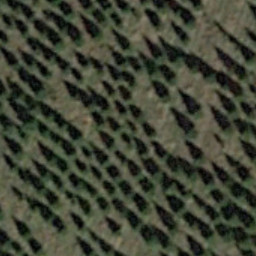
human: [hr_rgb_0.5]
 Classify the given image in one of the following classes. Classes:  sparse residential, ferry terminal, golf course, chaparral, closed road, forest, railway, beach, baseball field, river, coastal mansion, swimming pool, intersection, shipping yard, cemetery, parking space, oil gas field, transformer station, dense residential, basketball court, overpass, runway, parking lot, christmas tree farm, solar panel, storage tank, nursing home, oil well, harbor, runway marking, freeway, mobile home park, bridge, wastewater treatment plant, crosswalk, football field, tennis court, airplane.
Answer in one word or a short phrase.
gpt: christmas tree farm